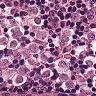
Metastatic tissue present: yes